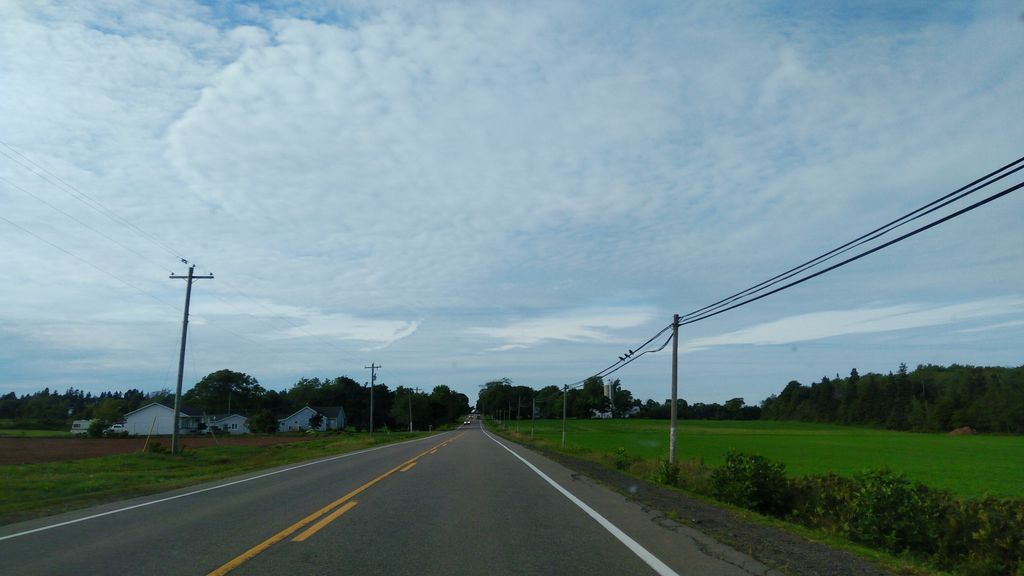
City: charlottetown